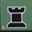
Piece: bR